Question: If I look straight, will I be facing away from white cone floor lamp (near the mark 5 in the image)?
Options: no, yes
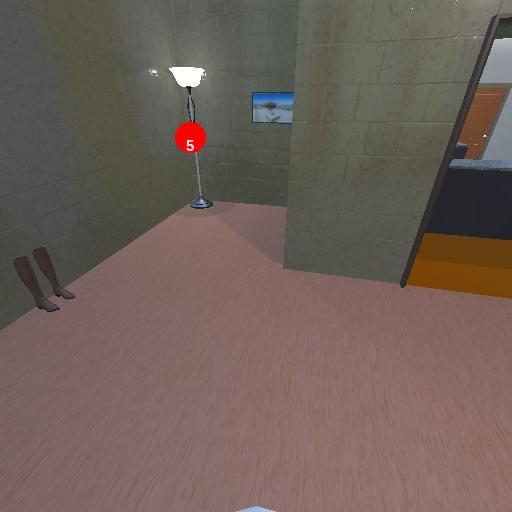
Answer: no